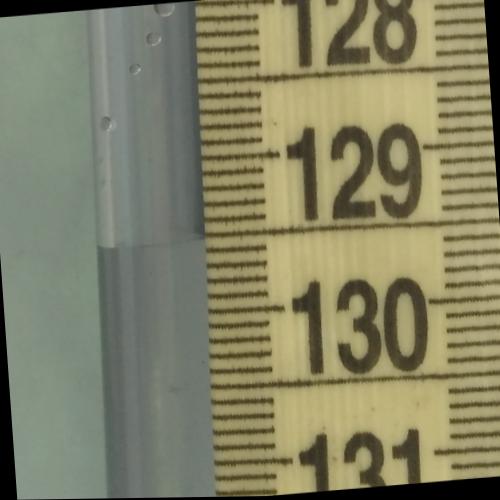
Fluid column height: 129.5 cm